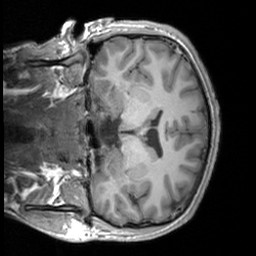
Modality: T1w
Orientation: coronal
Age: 21
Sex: male
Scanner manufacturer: siemens
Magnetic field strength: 3 T
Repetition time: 1.9 s
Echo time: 0.00226 s